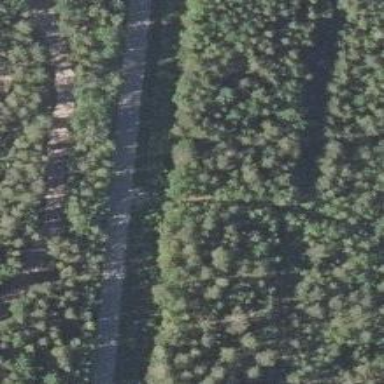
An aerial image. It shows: Track road with excellent trail visibility.